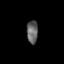
Tissue: lung
Cell type: Endothelial cells
Senescence score: 0.2128
Nuclear area (px): 247
Mean DAPI intensity: 100.498